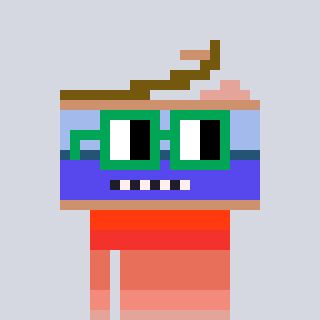
a pixel art character with square green glasses, a canned ham-shaped head and a grayscale-colored body on a cool background